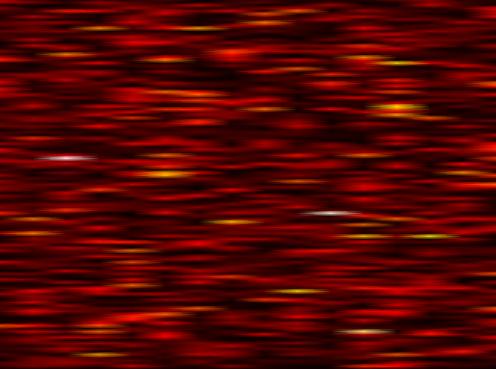
Label: FOFDM